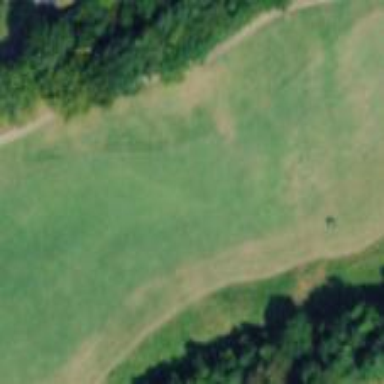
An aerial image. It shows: Golf fairway surrounded by grass.